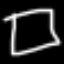
Label: square